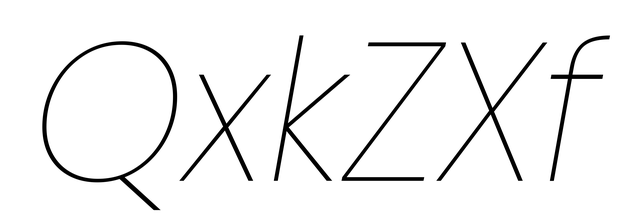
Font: Poppins-ThinItalic